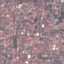
Land use / land cover class: Residential